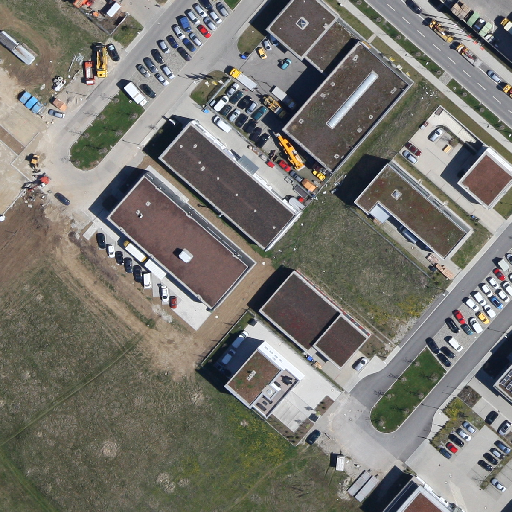
Referring expression: paved road along with tree